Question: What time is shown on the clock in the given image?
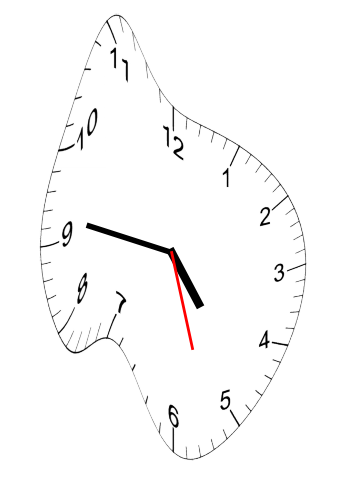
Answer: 04:46:27